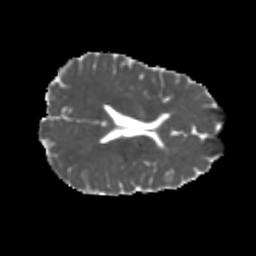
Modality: MD
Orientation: axial
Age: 22
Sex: male
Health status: healthy
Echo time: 0.074 s